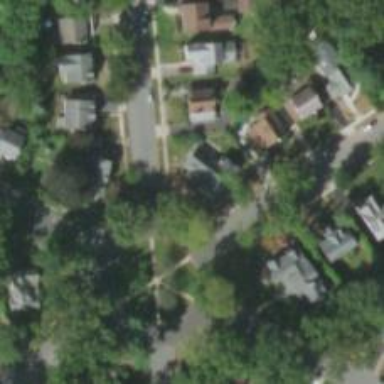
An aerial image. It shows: Neighborhood.